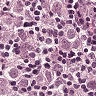
Metastatic tissue present: yes